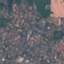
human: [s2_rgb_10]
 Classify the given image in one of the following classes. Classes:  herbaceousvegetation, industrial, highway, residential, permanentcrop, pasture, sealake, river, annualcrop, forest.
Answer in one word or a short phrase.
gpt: Residential